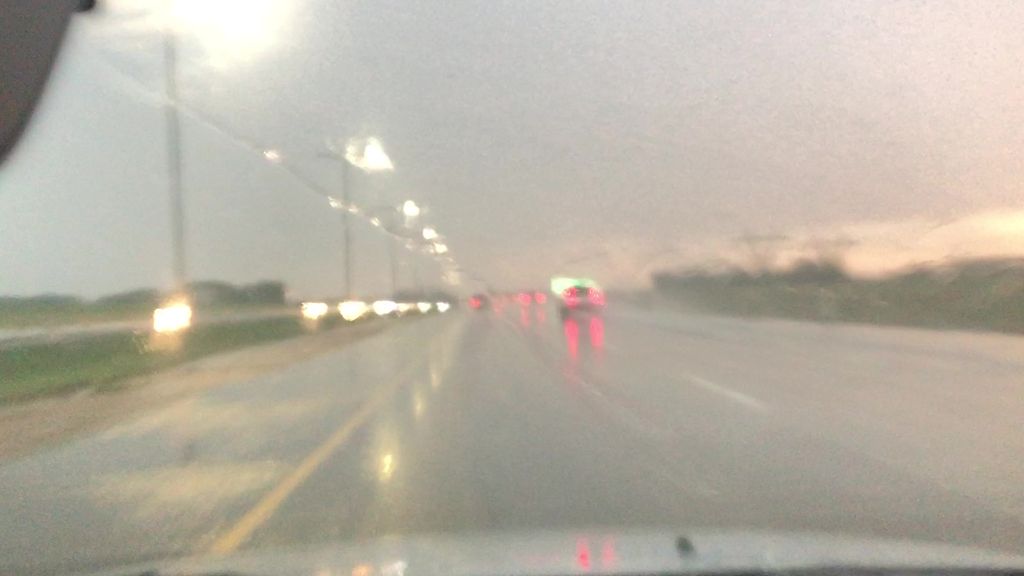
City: edmonton